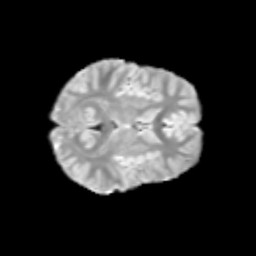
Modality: T2w
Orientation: axial
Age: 9
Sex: female
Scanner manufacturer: siemens
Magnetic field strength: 3 T
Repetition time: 3.8 s
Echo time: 0.07 s